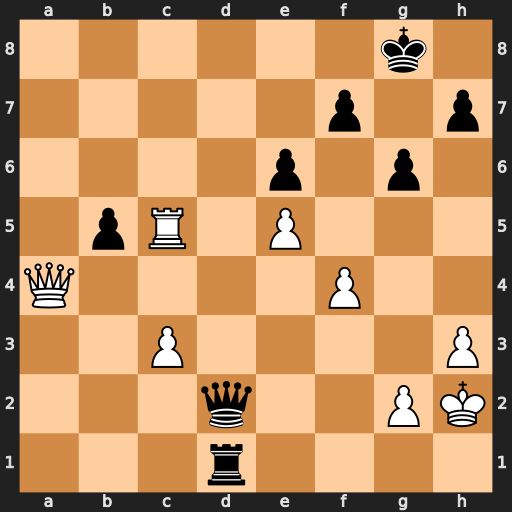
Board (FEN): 6k1/5p1p/4p1p1/1pR1P3/Q4P2/2P4P/3q2PK/3r4
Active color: w
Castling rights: -
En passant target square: -
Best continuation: Rc8+ Kg7 Qb4 g5 Qf8+